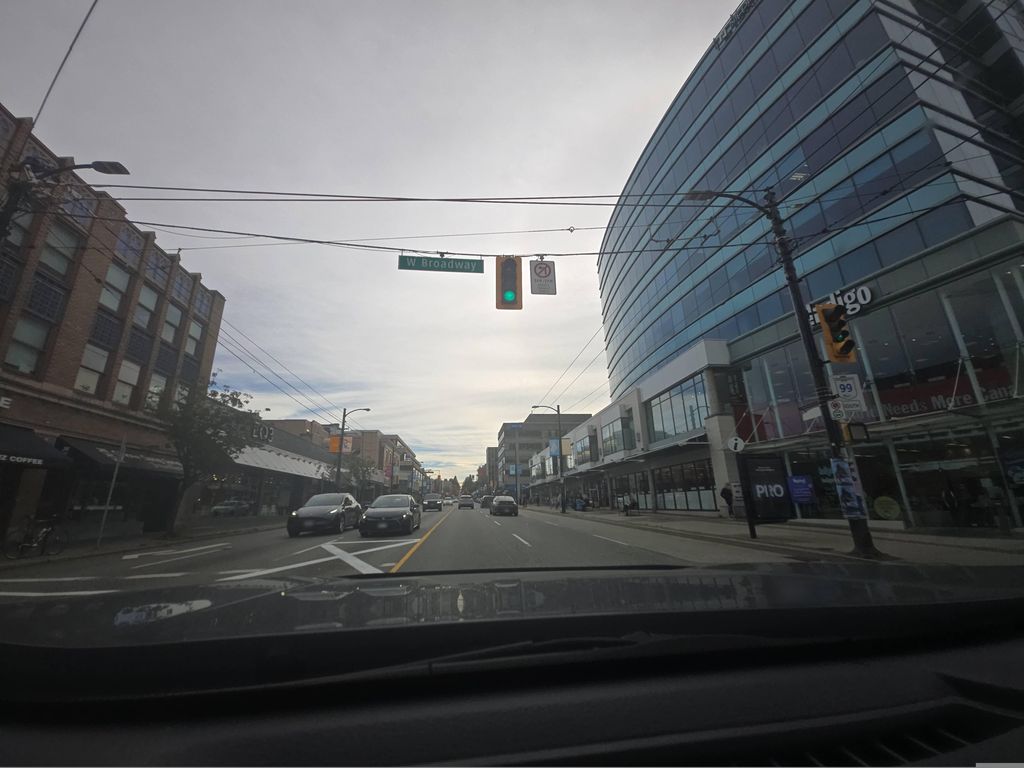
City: vancouver